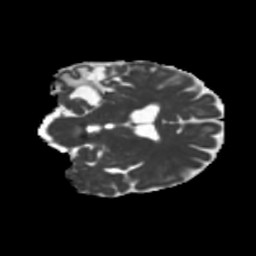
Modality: MD
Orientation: coronal
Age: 58
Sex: female
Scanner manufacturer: siemens
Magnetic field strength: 3 T
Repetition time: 5.25 s
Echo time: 0.08 s